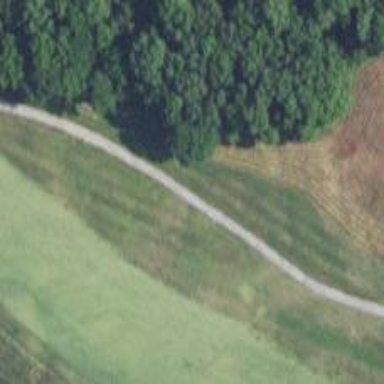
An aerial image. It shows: Pathway for golf carts.